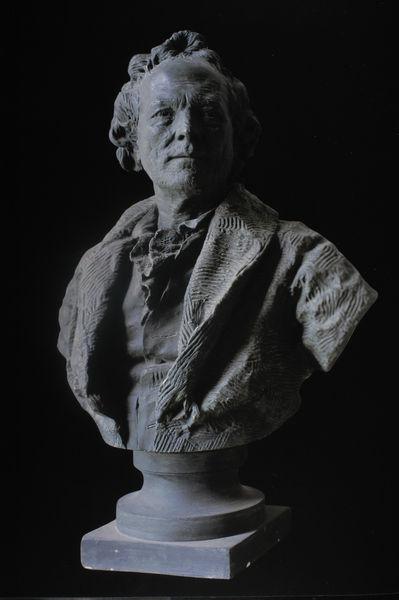
Titel: Christoph Willibald Gluck
Künstler: Jean-Antoine Houdon
Standort: Weimar
Institution: Stiftung Weimarer Klassik, Museen, Herzogin Anna Amalia Bibliothek
Schlagwörter: dunkel, kopf, mann, schatten, weiß, brust, frankreich, grau, haar, hintergrund, kleider, licht, marmor, mund, nase, profil, schwarz, stirn, blick, schal, tuch, muster, schleife, anzug, hemd, jacke, arm, augen, barock, falten, gesicht, kleidung, kragen, leinen, schädel, sockel, stein, bild, bildnis, hals, herr, portrait, porträt, ferne, auge, gewand, haare, mantel, stehend, adel, klassizismus, kinn, lippen, locke, locken, ohren, rokoko, schulter, rund, skulptur, statue, ton, lächeln, romantik, könig, frack, dichter, ernst, brauen, büste, halstuch, bronze, plastik, rüschen, verträumt, dreiviertelprofil, fliege, revers, weste, foto, fotografie, photographie, offen, stolz, philosoph, schwarzweiß, denker, stirnfalten, fürst, stirnfalte, photo, hubi, struktur, goethe, portr, drehung, klassik, tolle, würde, gewendet, schaal, houdon, textur, brustportrait, schulterstück, zeitgenössische kleidung, aufgeschlossen, unterbelichtet, lastik, philosophe, plenate, #porträt